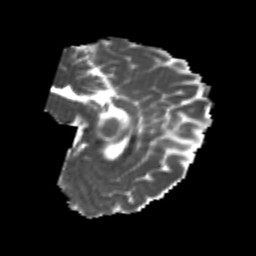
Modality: MD
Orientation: sagittal
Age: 24
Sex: female
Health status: healthy
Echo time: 0.074 s